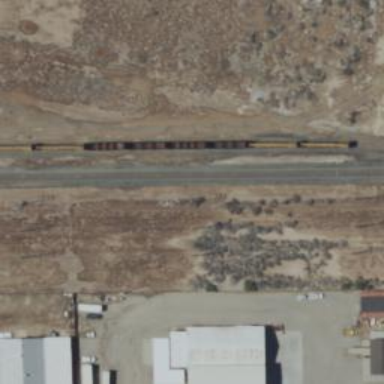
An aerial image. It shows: Railway siding with rails.